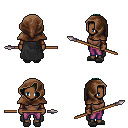
a pixel art fantasy rpg character, female body template, human, dark skin, black cape, magenta pants, green long mohawk hairstyle, cloth hood, cloth bracers, gray slippers, spear, four views (front, back, left, right), 2x2 character sprite sheet, small pixel art, hard edges, no anti-aliasing